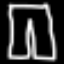
Label: pants